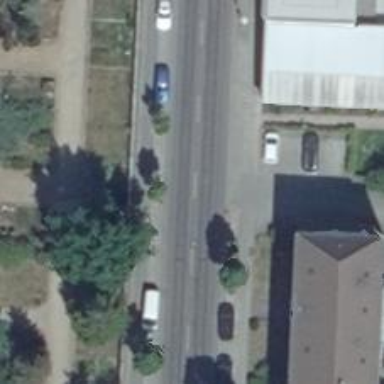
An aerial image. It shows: Tertiary road with marked parking lanes on the left side.